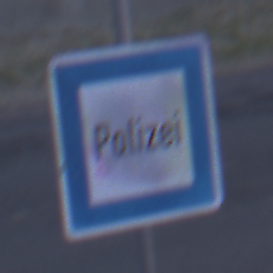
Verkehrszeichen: Polizei
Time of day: SunriseSunset
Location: Outdoor (Urban)
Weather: Overcast
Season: NotSpecified
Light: Natural